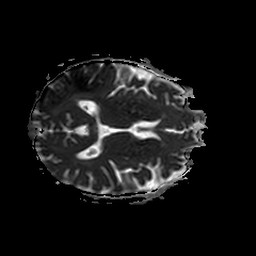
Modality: ADC
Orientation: axial
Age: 64
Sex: male
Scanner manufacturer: philips
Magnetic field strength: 3 T
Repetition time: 3.334 s
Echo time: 0.076 s